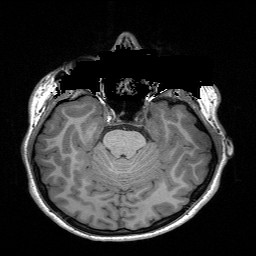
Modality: T1w
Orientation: coronal